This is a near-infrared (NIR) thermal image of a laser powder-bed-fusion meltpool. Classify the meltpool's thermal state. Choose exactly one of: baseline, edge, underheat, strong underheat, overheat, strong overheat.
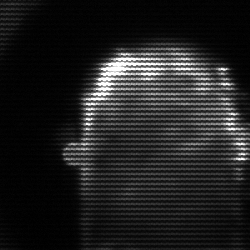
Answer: baseline